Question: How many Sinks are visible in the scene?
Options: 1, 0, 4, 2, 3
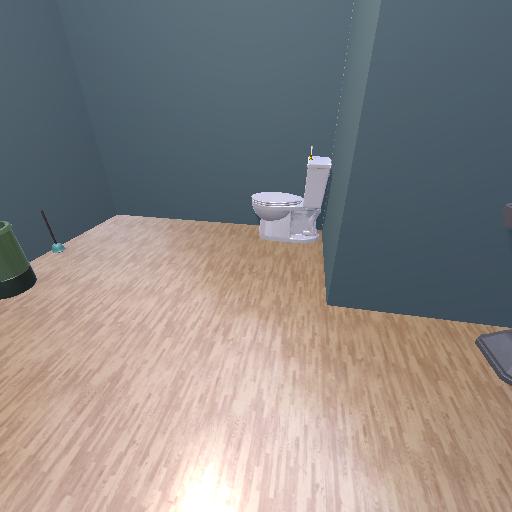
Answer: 1